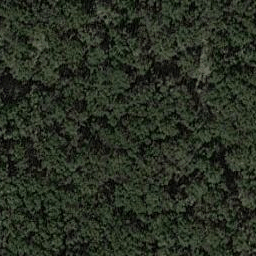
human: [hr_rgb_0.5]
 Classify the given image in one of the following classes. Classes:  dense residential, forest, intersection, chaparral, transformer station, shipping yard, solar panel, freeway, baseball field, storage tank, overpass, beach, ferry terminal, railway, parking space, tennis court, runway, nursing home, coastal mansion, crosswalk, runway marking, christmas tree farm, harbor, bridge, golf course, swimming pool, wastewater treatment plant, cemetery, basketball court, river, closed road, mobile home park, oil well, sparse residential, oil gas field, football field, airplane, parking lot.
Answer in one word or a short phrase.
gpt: forest